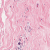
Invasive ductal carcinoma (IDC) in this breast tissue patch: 0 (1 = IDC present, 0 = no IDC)